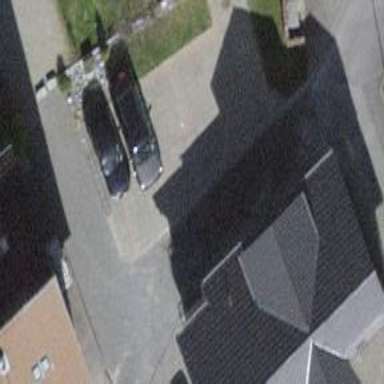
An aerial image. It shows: Street-side parking area.